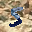
Label: 5